Field crop: maize
Growth stage: 1
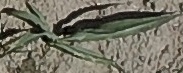
Species: sorghum